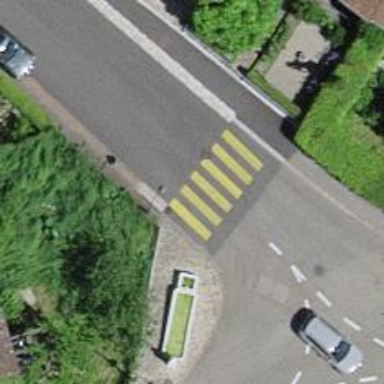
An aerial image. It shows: Zebra crossing on the road.